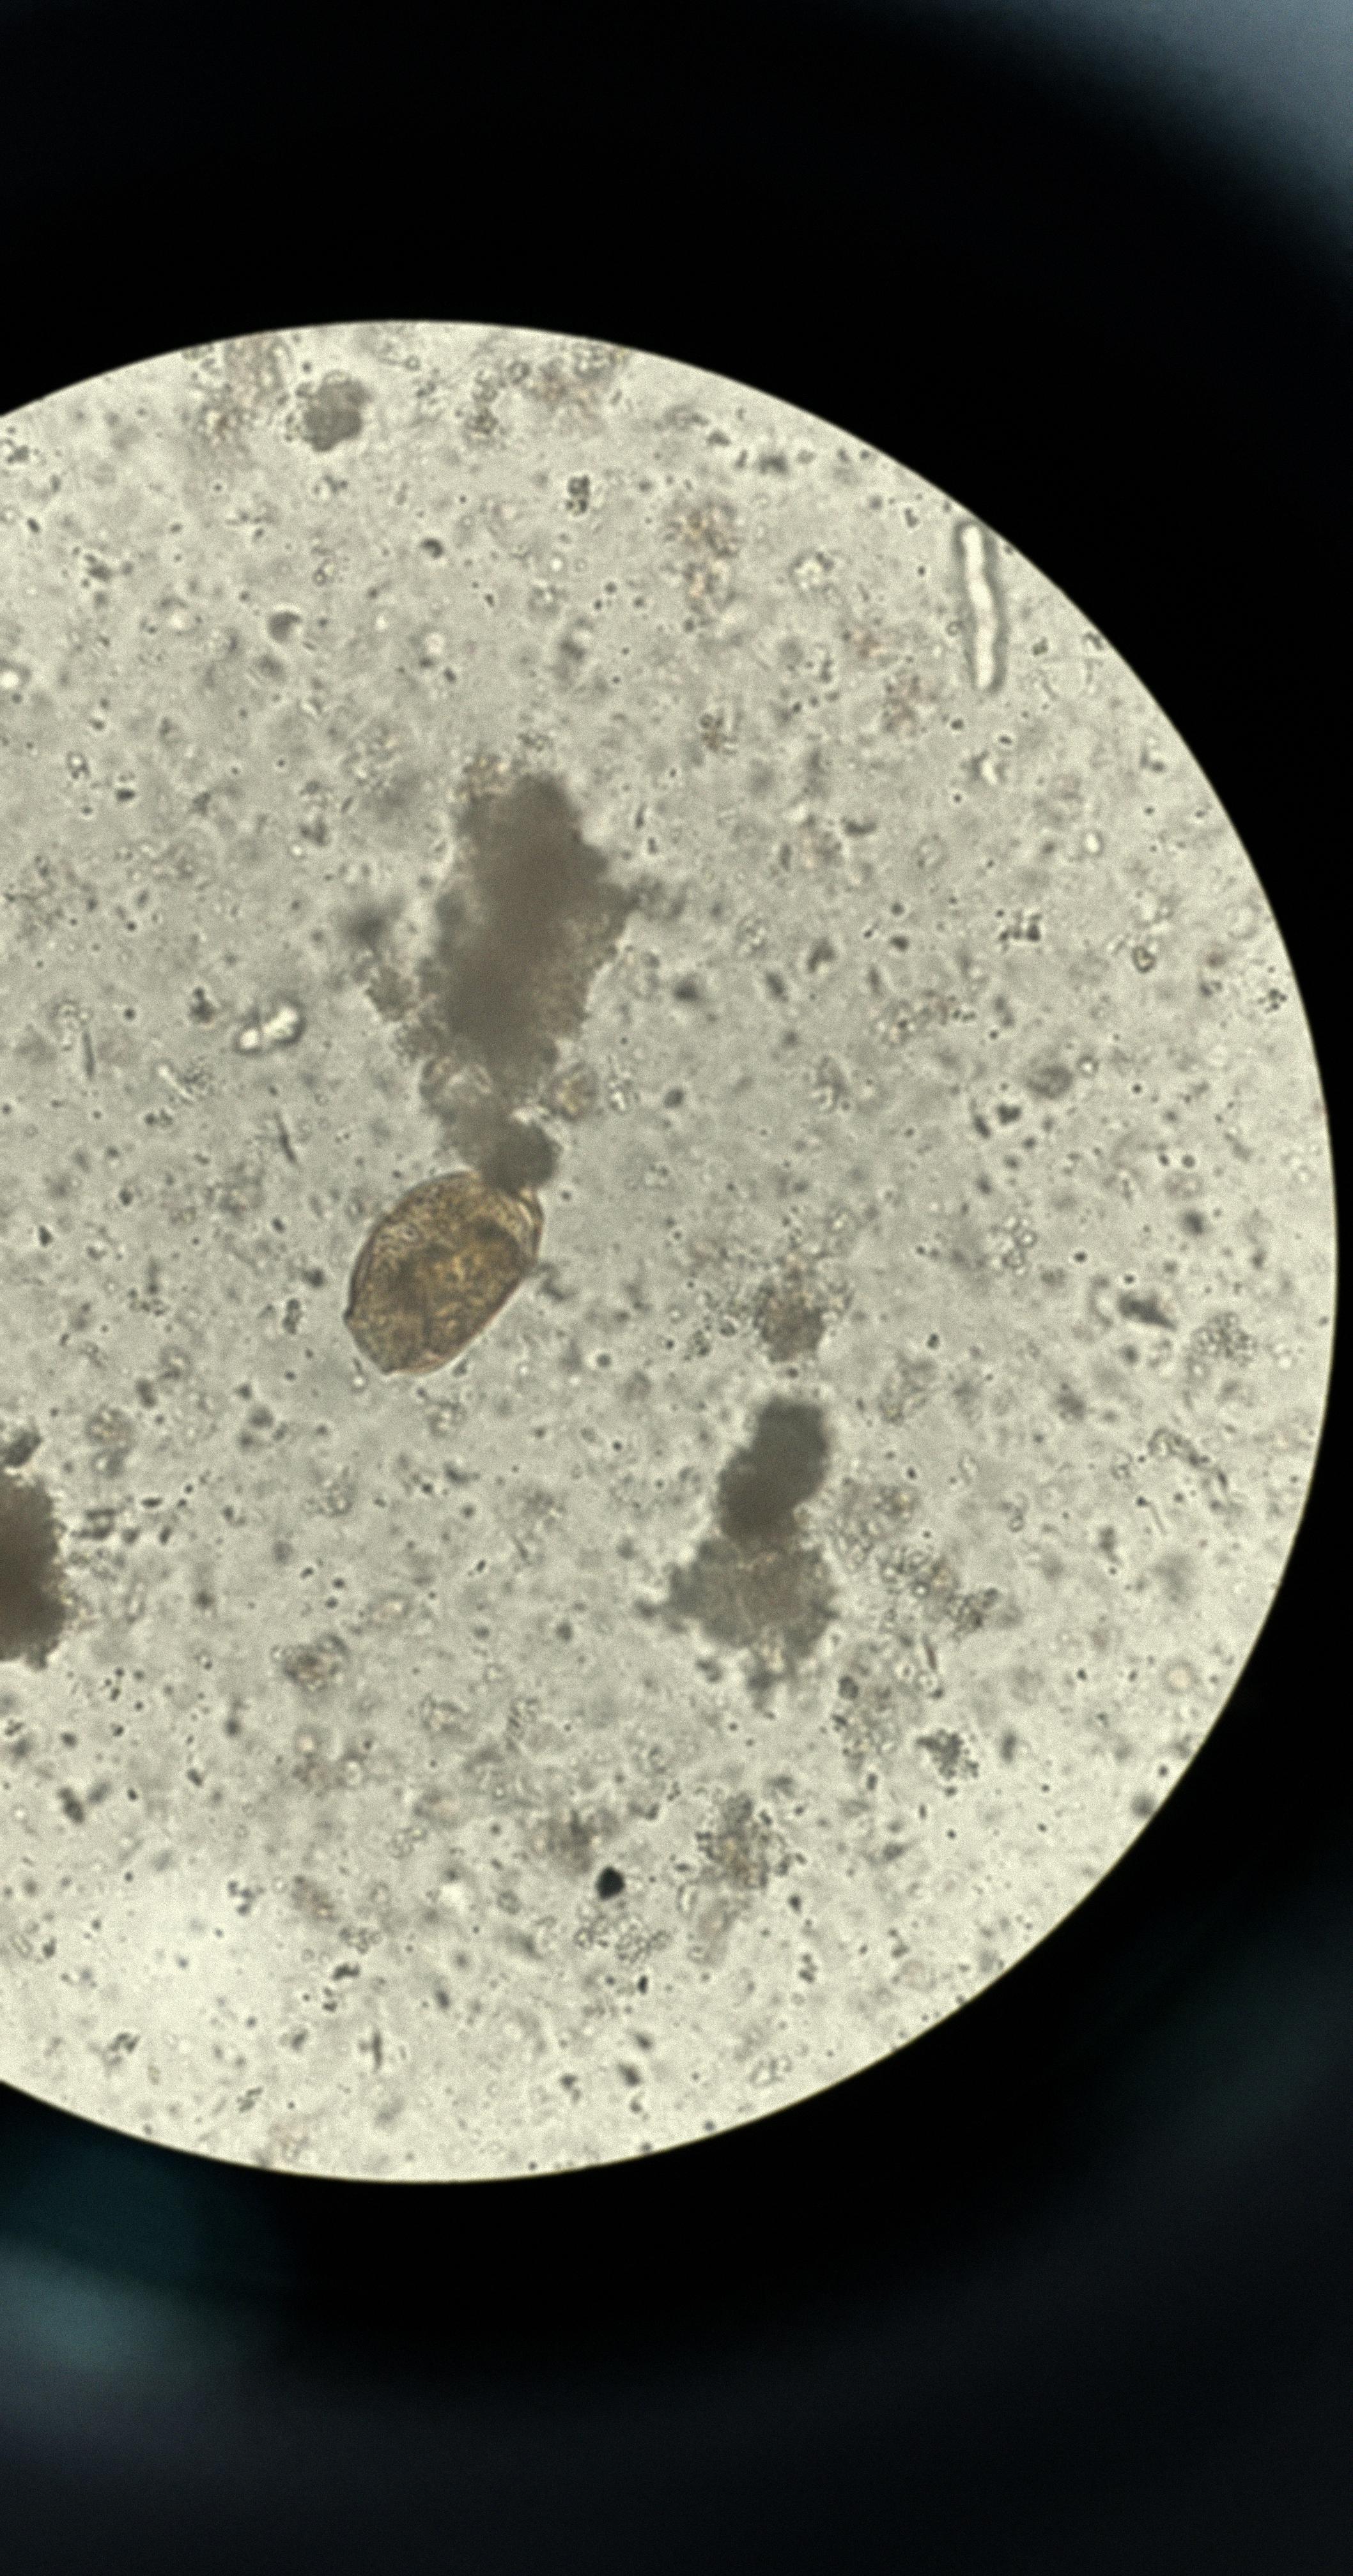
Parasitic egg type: Paragonimus spp